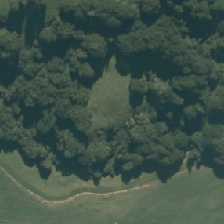
Land cover: low_producing_grassland